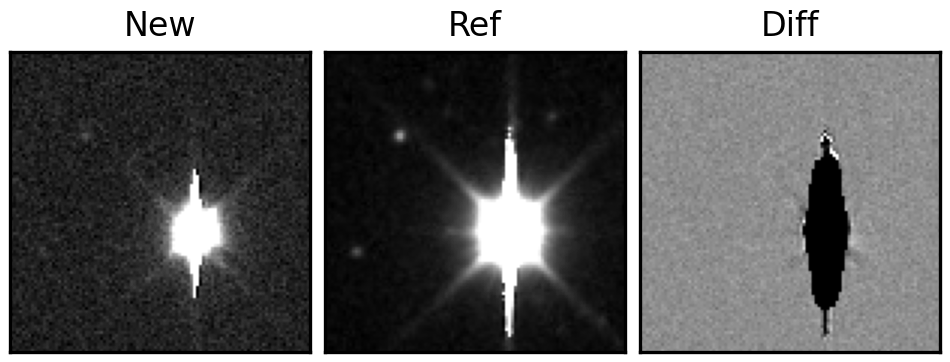
Label: bogus